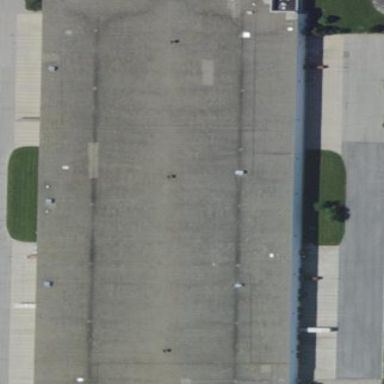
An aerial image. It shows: Warehouse.